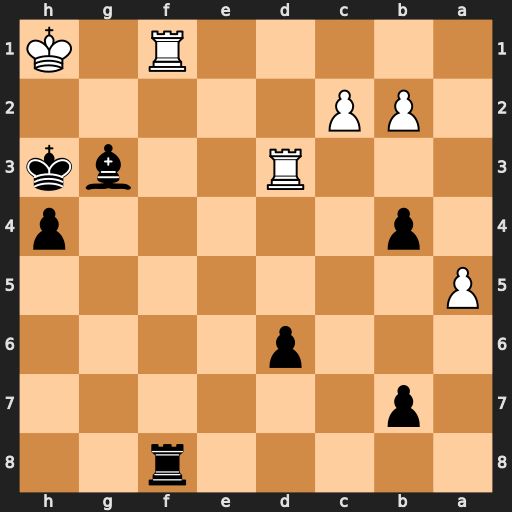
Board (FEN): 5r2/1p6/3p4/P7/1p5p/3R2bk/1PP5/5R1K
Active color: b
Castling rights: -
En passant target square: -
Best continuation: Rxf1#